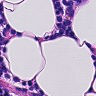
Metastatic tissue present: no